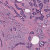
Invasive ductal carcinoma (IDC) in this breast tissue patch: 1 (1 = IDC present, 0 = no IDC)